Field crop: tomato
Growth stage: 1
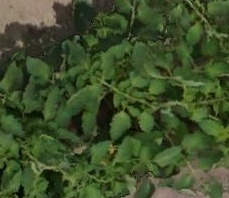
Species: tomato